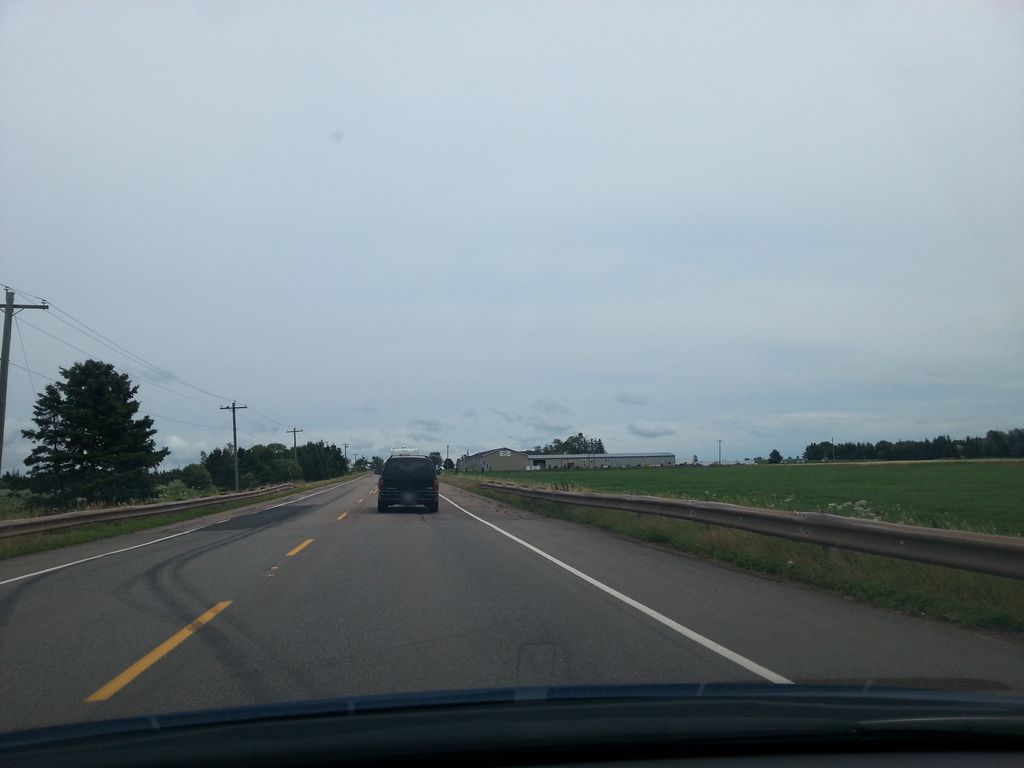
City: charlottetown